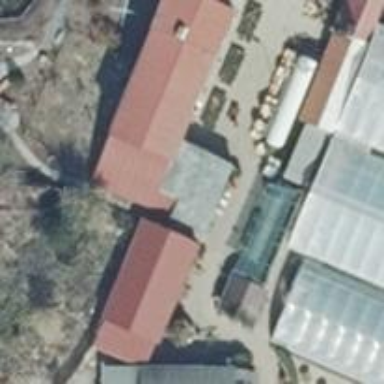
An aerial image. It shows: Garden center.